Interaction volume radius: 10 \u00c5
Interaction volume height: 15 \u00c5
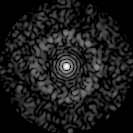
Disorder parameter: 0.8712